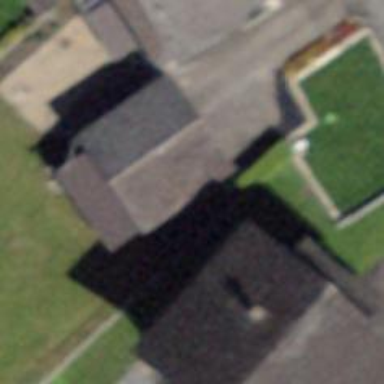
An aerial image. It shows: Garage building.